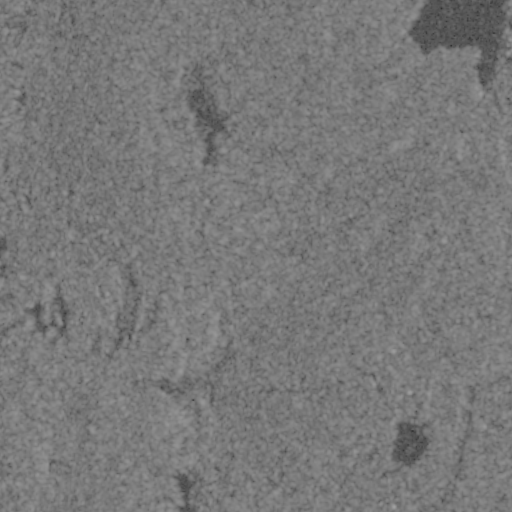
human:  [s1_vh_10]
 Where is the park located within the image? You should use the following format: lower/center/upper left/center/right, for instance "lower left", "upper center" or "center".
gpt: The park is located in the lower left of the image.
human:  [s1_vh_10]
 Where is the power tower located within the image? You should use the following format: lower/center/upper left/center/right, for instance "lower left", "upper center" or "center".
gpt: The power tower is located in the lower right of the image.
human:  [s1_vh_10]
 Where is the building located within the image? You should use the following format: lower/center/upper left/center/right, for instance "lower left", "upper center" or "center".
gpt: The building is located in the left of the image.
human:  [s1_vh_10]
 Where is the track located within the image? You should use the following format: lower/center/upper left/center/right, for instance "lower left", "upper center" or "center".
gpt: There is no track in the image.

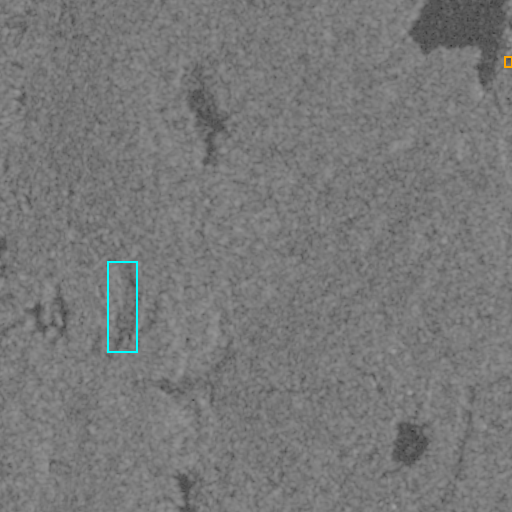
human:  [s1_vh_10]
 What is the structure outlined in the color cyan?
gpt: The structure outlined in cyan is a crop field.
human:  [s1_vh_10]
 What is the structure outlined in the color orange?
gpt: The structure outlined in orange is a parking lot.
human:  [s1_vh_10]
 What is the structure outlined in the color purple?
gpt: There is no purple outline.